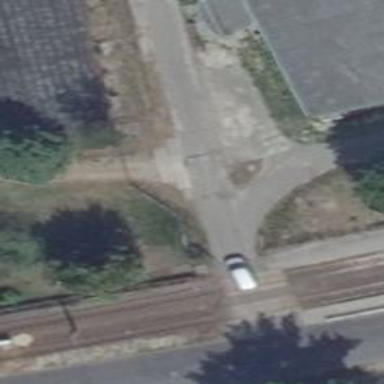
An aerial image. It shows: Stop road.